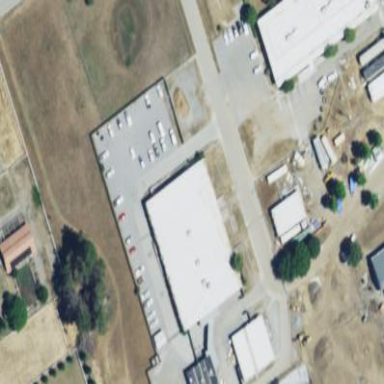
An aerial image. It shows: Public building.